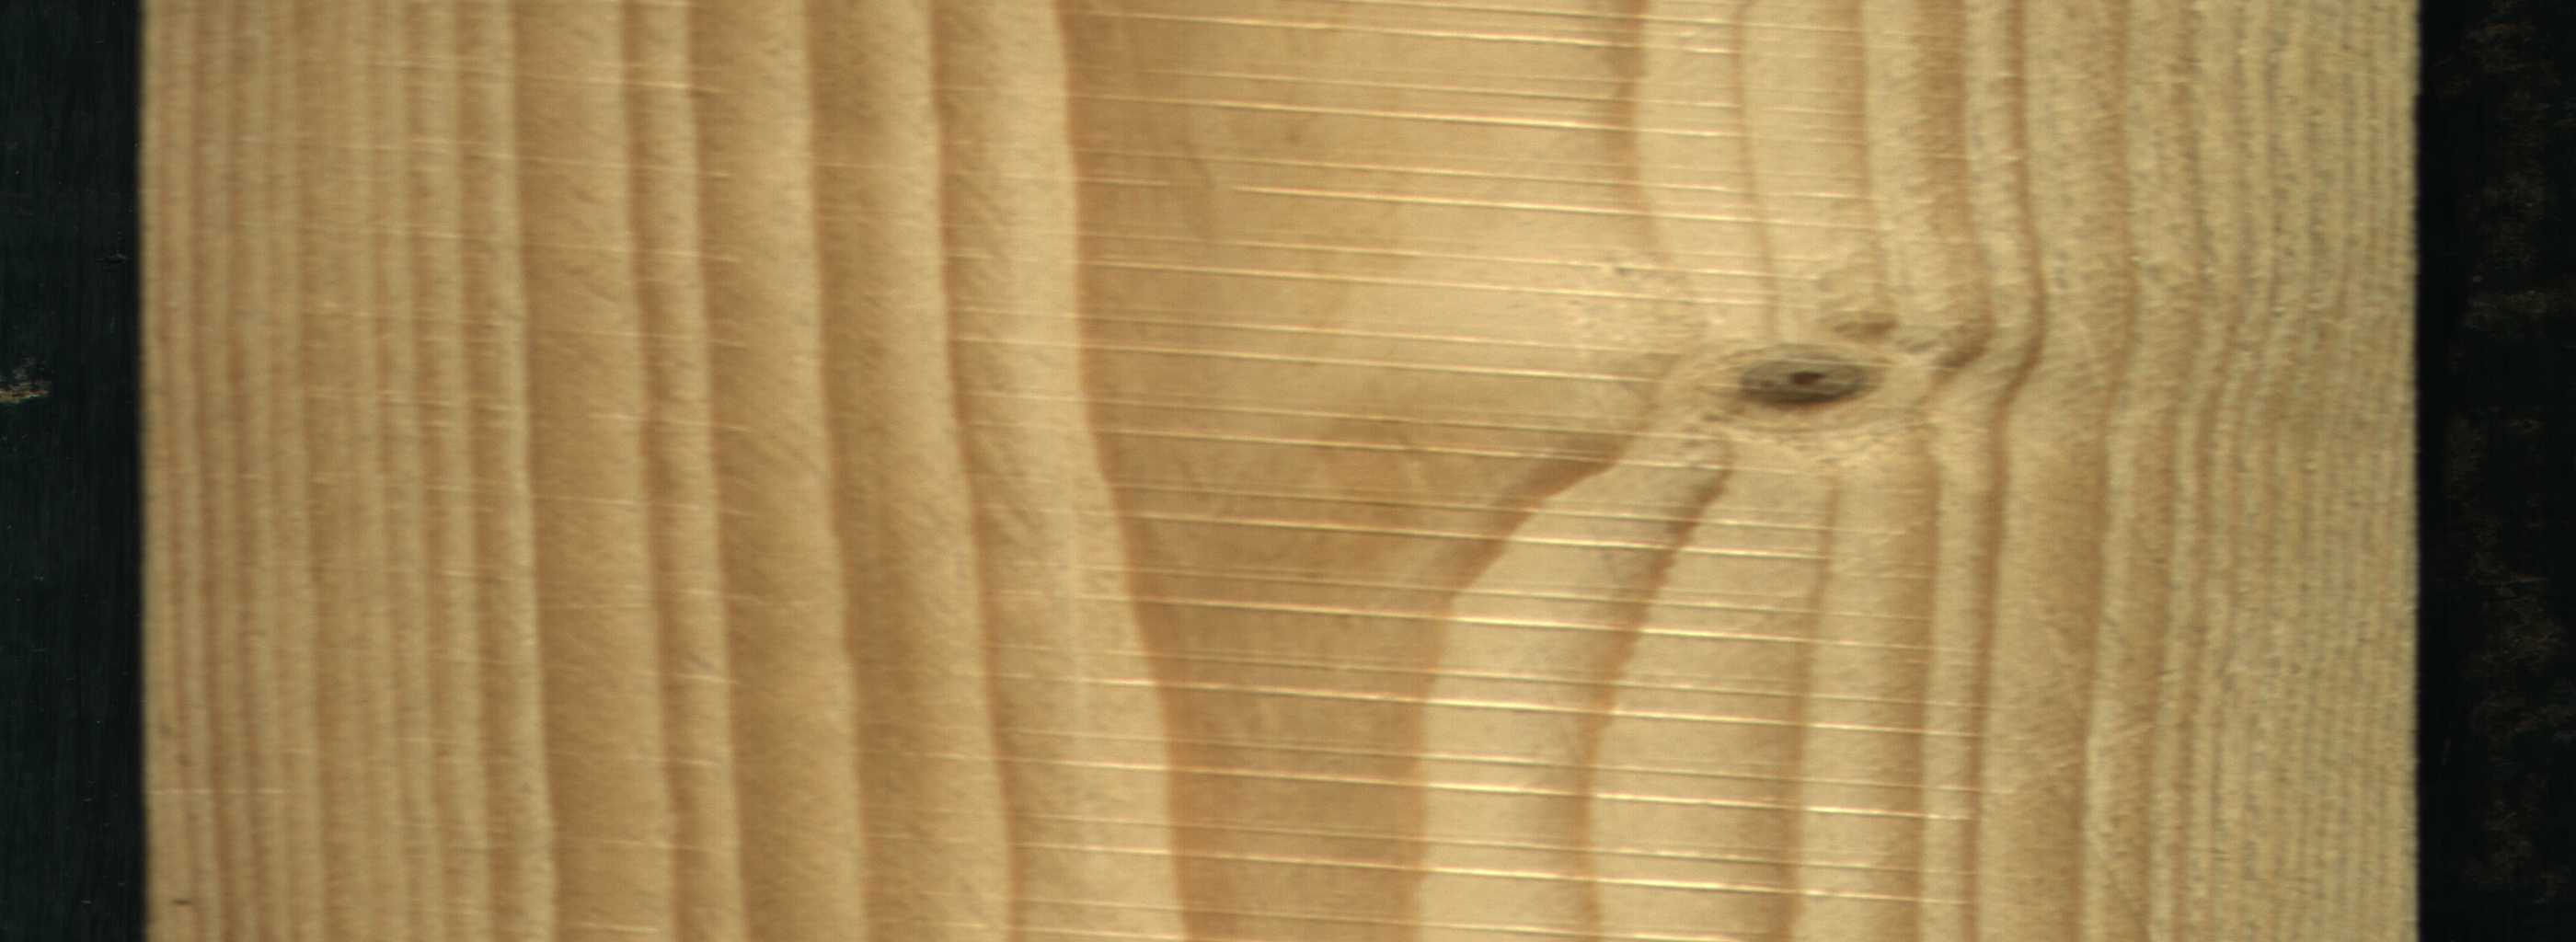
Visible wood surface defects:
Live_Knot